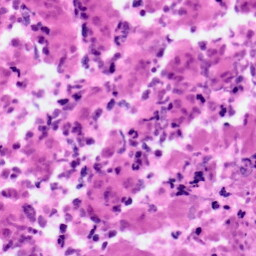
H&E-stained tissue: Pancreatic